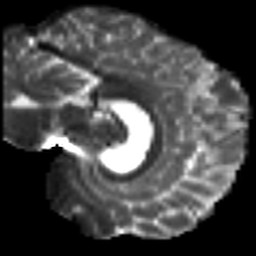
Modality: T2w
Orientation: sagittal
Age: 25
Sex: male
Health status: healthy
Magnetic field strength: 3 T
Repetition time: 8.4 s
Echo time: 0.0926 s